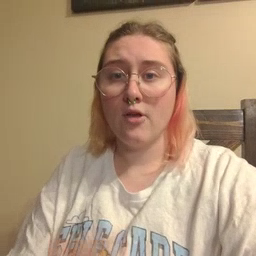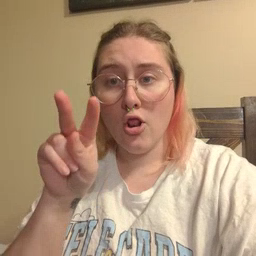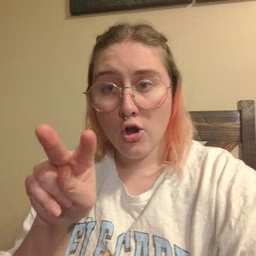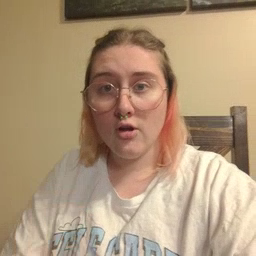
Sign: look